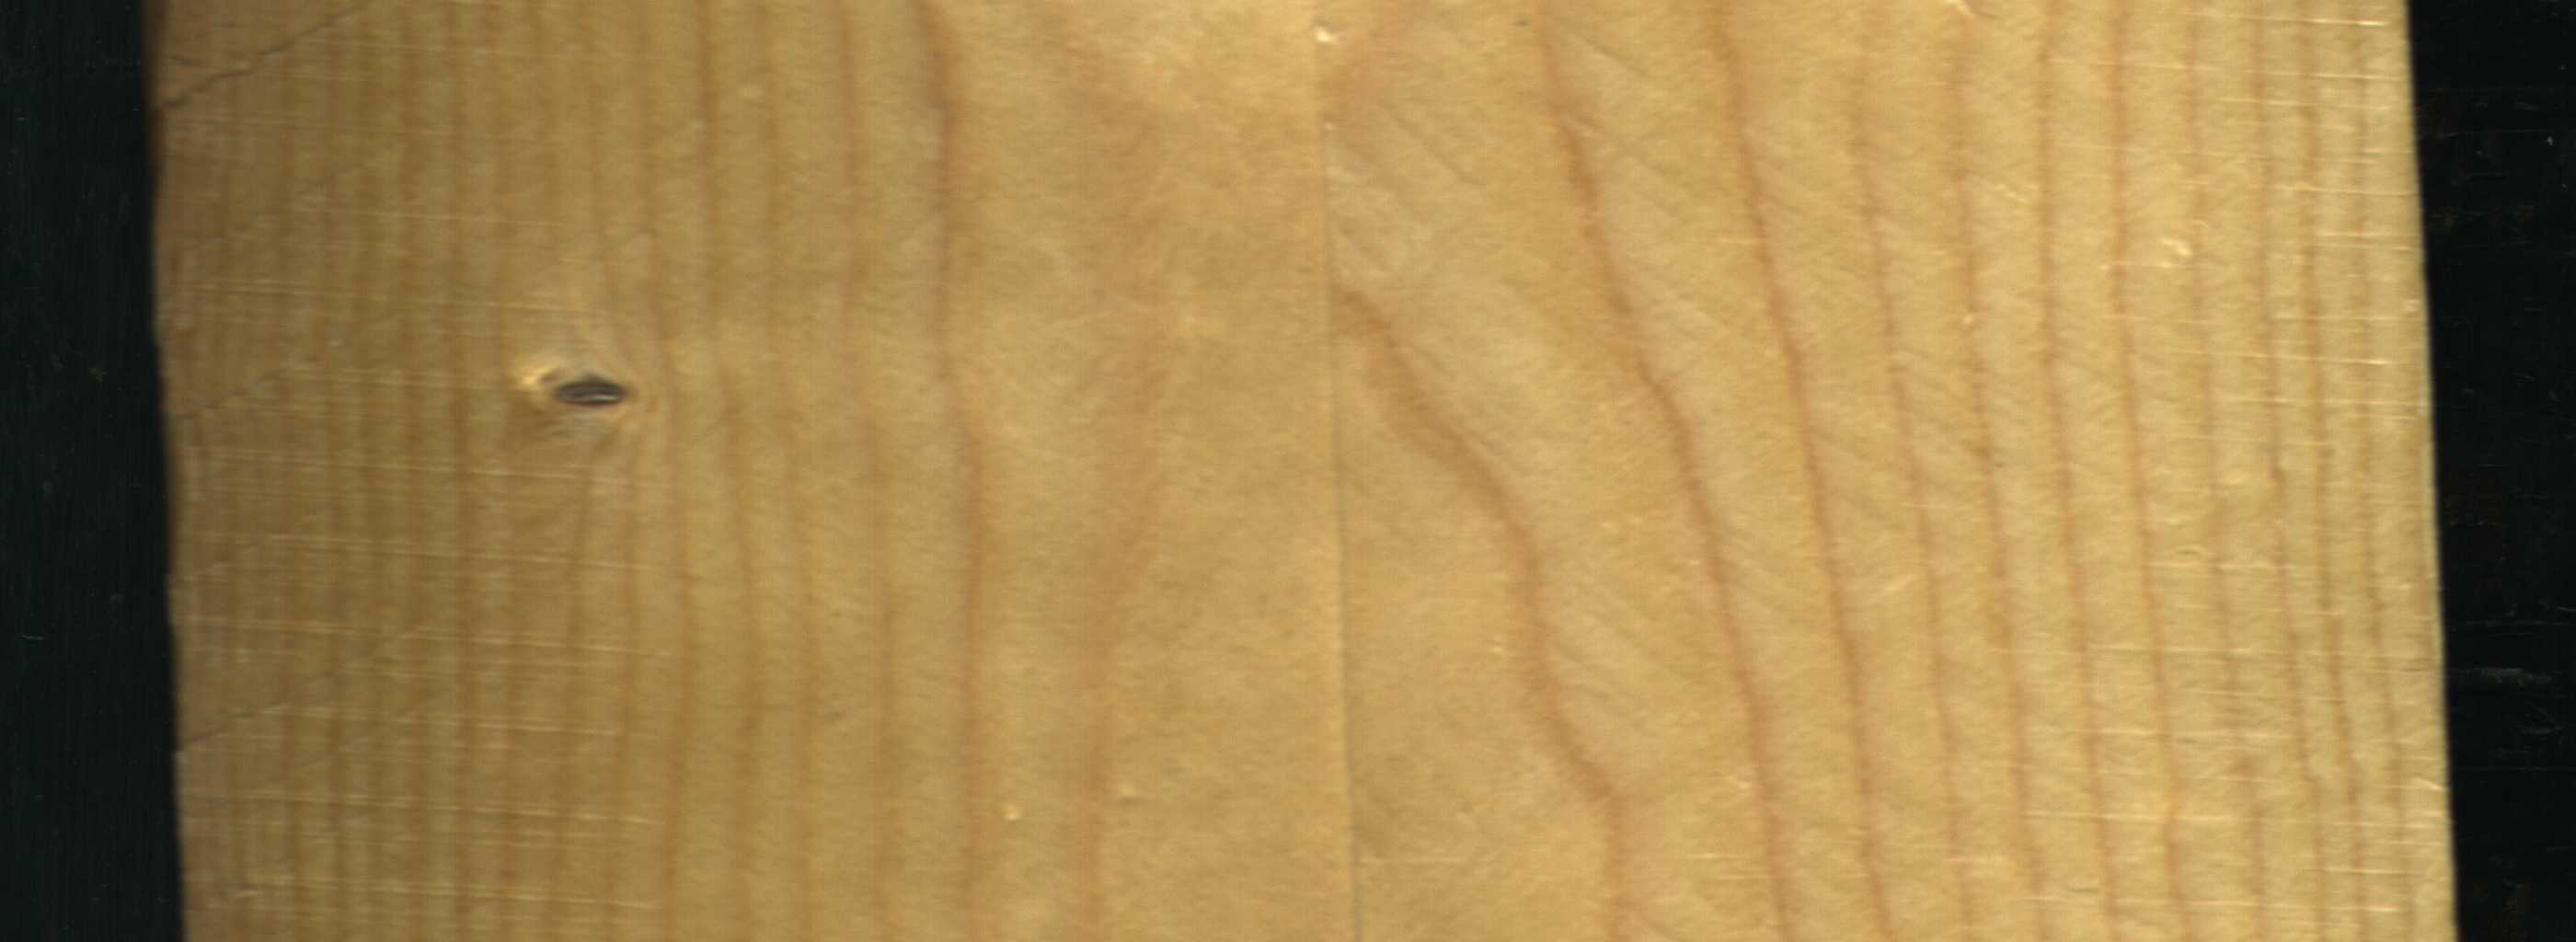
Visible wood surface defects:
Live_Knot